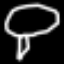
Label: mushroom